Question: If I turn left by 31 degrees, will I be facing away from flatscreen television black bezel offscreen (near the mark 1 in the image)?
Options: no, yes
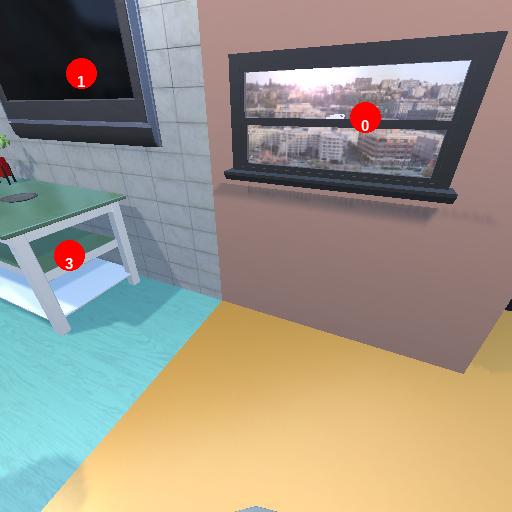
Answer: no